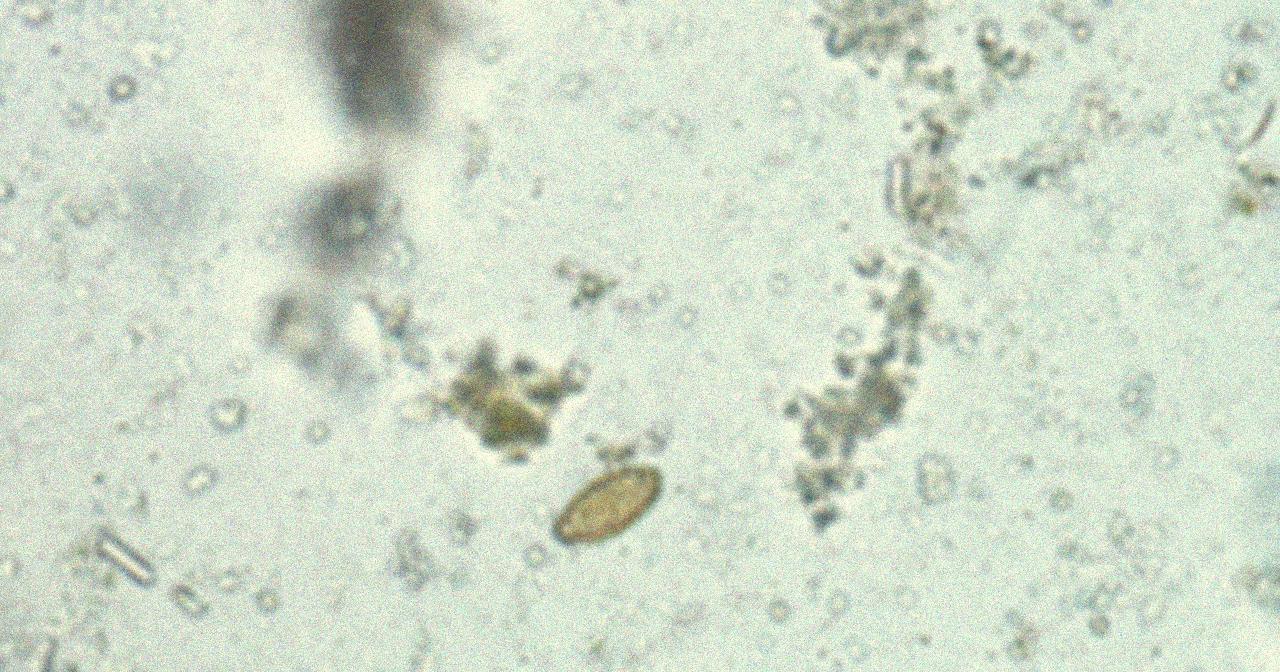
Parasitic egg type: Opisthorchis viverrine